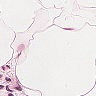
Metastatic tissue present: no